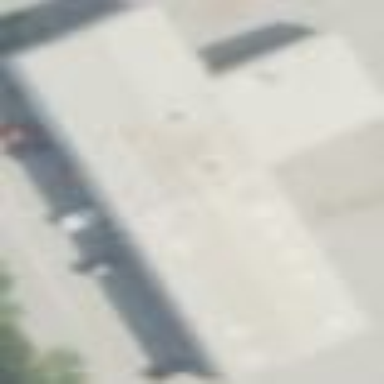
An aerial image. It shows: Industrial building.